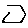
Label: hexagon